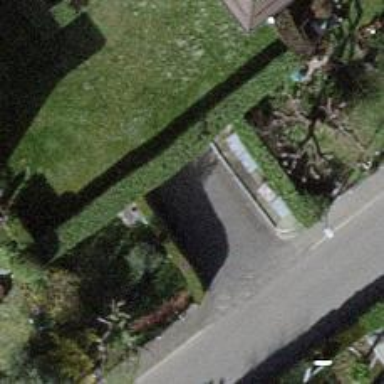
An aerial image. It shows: Gate.